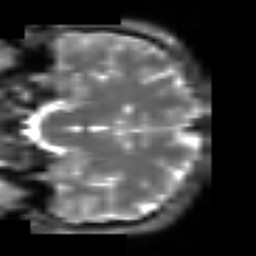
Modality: T2w
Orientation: coronal